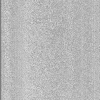
Atmospheric dust classification: dusty